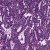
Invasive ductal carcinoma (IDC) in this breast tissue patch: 1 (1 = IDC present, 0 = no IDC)